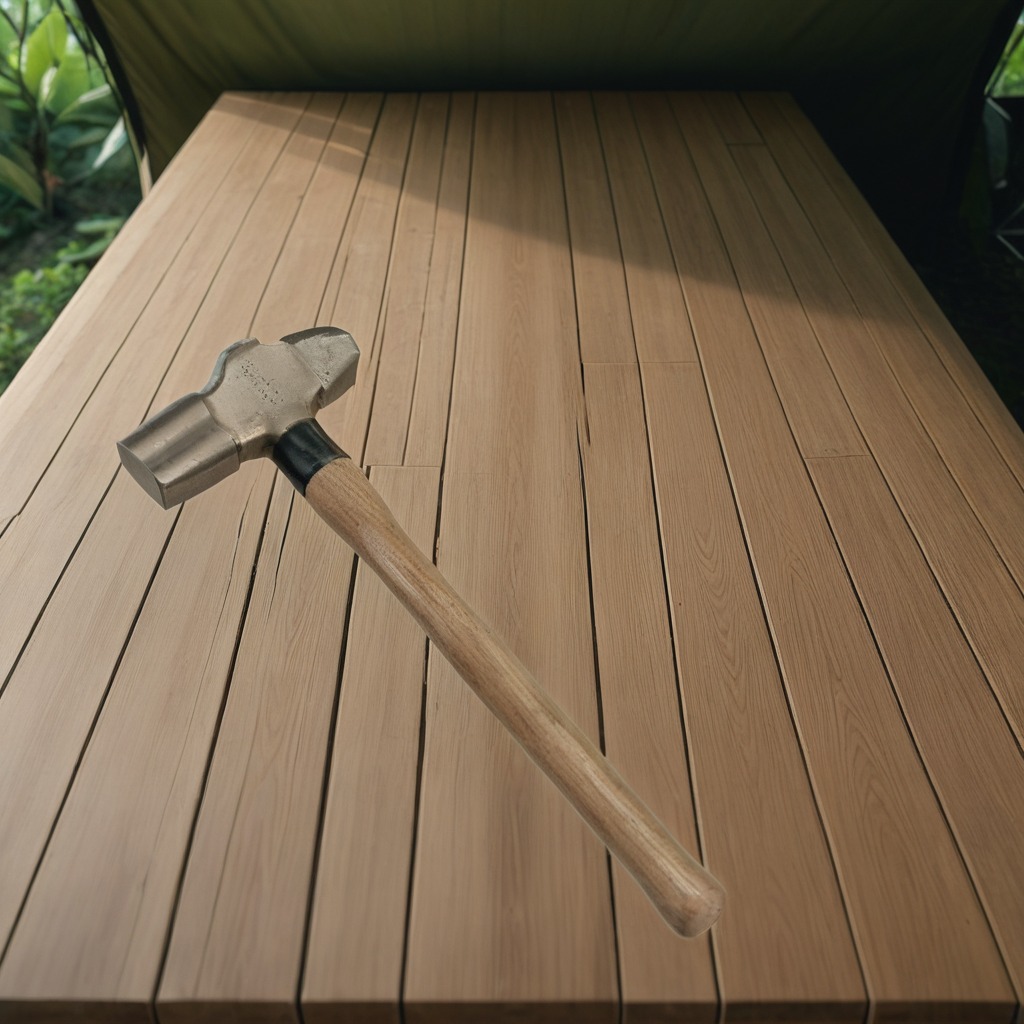
A hammer is lying on the wooden table inside a jungle field workshop tent.